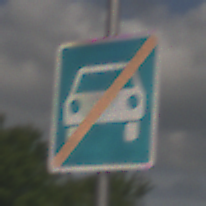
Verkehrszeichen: EndeKraftfahrstrasse
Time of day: Midday
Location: Outdoor (RoadRail)
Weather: PartlyCloudy
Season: NotSpecified
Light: Natural